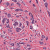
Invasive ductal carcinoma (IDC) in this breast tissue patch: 1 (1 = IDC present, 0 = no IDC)